Question: What is the name of one of the available sticker styles shown in the app interface?
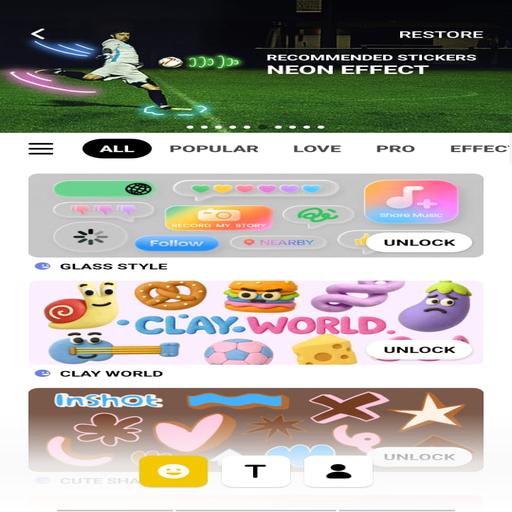
Answer: Glass Style